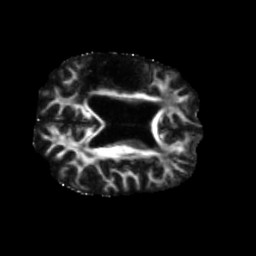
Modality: FA
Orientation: axial
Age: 55
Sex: male
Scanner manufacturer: siemens
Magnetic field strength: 3 T
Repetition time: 5.47 s
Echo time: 0.0854 s